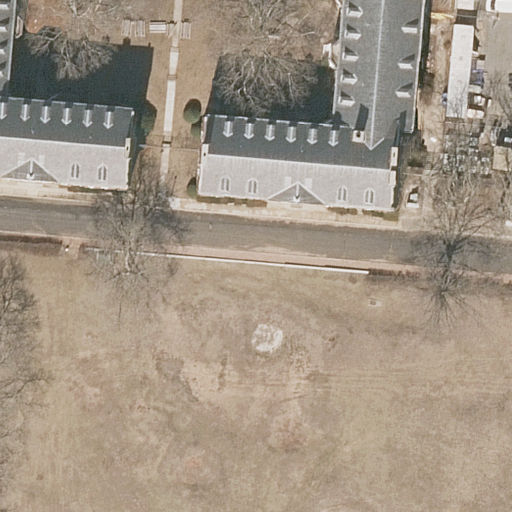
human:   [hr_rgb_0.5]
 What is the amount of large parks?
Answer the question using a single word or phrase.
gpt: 1

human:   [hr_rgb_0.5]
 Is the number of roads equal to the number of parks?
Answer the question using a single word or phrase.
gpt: yes

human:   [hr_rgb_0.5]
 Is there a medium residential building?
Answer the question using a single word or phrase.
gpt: yes

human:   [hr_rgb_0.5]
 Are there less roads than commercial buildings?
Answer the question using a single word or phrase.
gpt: no

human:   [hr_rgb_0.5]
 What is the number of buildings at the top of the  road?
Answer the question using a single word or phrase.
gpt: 2

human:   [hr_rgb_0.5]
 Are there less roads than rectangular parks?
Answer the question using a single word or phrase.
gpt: no

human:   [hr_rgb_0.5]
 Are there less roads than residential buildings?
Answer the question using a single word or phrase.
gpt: yes

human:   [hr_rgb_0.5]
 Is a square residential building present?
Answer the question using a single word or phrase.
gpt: no

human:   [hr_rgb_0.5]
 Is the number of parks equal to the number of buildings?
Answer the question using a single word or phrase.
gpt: no

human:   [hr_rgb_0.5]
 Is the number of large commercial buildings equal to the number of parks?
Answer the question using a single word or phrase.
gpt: no

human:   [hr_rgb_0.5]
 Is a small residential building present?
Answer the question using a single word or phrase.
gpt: no

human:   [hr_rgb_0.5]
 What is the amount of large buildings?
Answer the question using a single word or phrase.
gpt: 0

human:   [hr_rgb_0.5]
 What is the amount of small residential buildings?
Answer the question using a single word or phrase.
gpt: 0

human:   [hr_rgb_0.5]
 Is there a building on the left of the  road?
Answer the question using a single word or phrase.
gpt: yes

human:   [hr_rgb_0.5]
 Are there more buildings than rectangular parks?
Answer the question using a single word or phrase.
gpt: yes

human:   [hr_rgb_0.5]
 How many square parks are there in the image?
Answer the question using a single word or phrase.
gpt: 0

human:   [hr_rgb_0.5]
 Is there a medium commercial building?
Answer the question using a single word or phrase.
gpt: no

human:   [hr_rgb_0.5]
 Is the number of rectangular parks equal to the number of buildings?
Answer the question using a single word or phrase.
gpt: no

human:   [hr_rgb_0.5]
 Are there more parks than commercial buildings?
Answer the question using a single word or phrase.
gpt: yes

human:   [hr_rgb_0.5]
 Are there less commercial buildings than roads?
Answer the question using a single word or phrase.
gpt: yes

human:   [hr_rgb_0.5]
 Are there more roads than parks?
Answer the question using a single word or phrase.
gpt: no

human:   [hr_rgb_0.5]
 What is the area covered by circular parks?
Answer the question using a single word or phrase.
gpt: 0m2

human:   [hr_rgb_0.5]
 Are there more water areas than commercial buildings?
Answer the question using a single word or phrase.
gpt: no

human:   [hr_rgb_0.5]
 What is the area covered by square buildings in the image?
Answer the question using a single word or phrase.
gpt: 0m2

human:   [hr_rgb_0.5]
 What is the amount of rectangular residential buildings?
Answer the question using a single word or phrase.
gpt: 2

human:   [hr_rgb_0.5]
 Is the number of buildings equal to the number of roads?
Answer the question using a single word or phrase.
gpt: no

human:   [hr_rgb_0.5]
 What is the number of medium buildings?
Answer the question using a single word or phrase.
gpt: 2

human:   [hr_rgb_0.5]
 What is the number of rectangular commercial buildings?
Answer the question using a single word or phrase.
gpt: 0

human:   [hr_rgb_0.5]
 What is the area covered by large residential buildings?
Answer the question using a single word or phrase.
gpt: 0m2

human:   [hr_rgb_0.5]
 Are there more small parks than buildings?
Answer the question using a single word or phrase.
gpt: no

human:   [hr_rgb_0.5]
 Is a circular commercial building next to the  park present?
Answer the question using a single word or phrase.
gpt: no

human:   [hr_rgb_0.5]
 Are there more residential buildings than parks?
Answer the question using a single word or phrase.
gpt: yes

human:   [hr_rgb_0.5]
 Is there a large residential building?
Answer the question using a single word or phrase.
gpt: no

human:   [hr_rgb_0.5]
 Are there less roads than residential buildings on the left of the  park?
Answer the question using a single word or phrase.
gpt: no

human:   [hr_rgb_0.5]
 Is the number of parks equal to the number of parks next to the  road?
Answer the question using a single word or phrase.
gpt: yes

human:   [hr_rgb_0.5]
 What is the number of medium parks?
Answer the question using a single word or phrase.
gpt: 0

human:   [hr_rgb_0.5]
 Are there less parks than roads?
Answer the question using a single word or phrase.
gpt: no